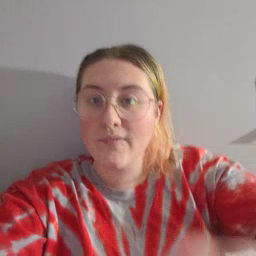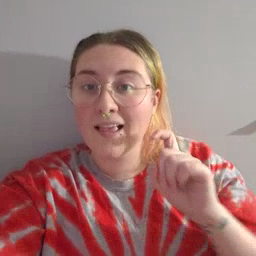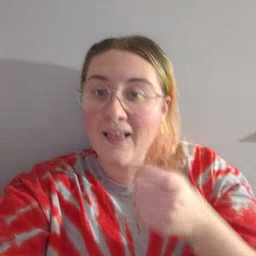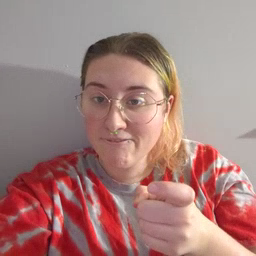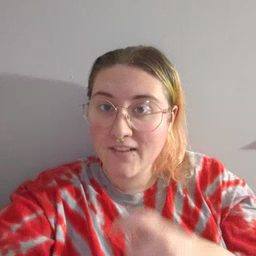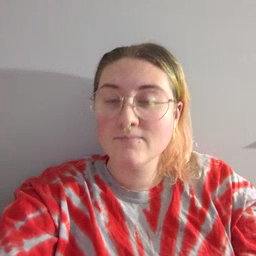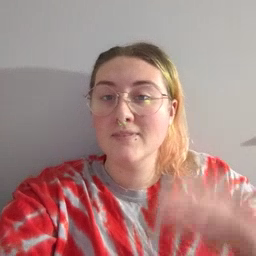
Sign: gift